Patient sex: F
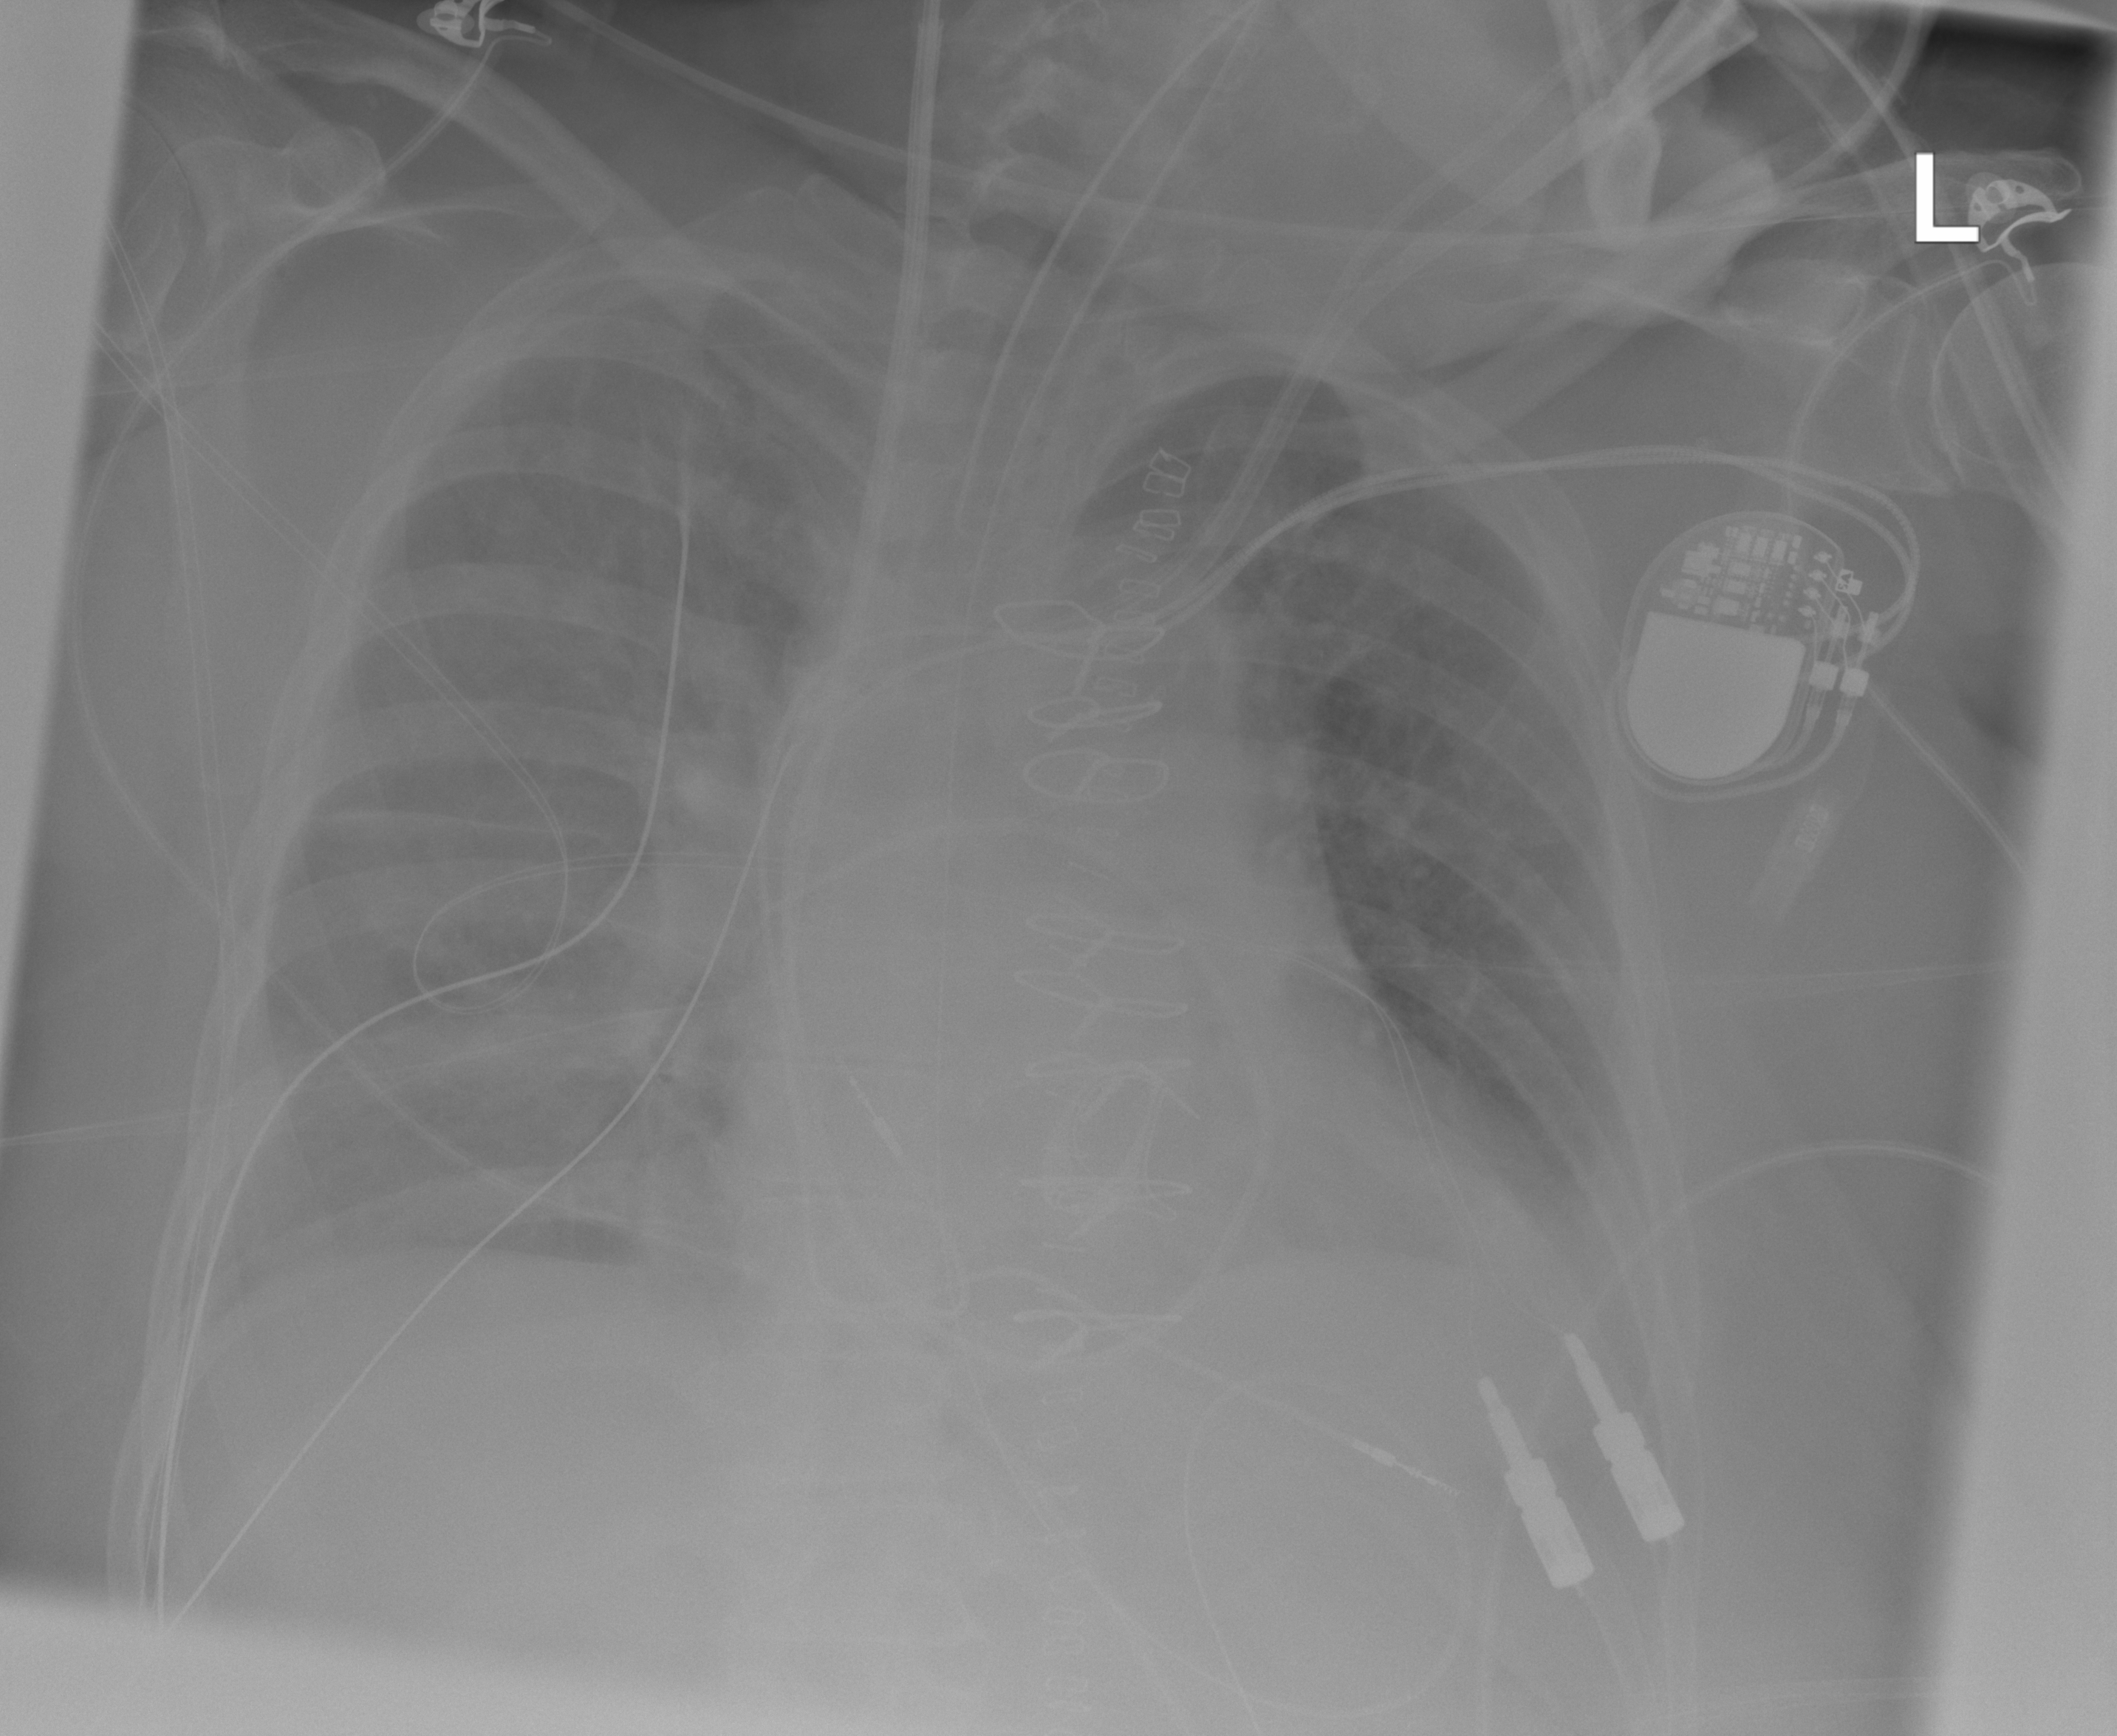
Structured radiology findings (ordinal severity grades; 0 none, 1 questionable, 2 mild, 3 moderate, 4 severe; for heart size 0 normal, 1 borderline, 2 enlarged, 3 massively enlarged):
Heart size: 2
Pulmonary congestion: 2
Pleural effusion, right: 2
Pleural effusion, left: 2
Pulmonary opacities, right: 2
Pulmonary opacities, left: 1
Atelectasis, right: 2
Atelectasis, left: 2